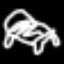
Label: bed